Question: I have made a payment through paypal adaptive payment and its succecced
then i send validation request and i gotted status=VERIFIED
here is code :
'''
function process_new() {
$req = 'cmd=_notify-validate&'.file_get_contents("php://input");
$ipnmsg=$this->decodePayPalIPN($req);
$ch = curl_init('https://www.sandbox.paypal.com/cgi-bin/webscr');
curl_setopt($ch, CURLOPT_HTTP_VERSION, CURL_HTTP_VERSION_1_1);
curl_setopt($ch, CURLOPT_POST, 1);
curl_setopt($ch, CURLOPT_RETURNTRANSFER,1);
curl_setopt($ch, CURLOPT_POSTFIELDS, $req);
curl_setopt($ch, CURLOPT_SSL_VERIFYPEER, 1);
curl_setopt($ch, CURLOPT_SSL_VERIFYHOST, 2);
curl_setopt($ch, CURLOPT_FORBID_REUSE, 1);
curl_setopt($ch, CURLOPT_HTTPHEADER, array('Connection: Close'));
$res=curl_exec($ch);
curl_close($ch);
//if ($this->InstantPaymentNotification->is_valid($req))
if($res=='VERIFIED') // i got verified here
{
$txnIds=array();
$notifications = $this->InstantPaymentNotification->buildAssociationsFromIPN_new($ipnmsg);
foreach($notifications as $notification){
$this->IpnNotification->create();
$this->IpnNotification->save($notification);
$txnIds[]=$this->IpnNotification->id;
}
//$this->InstantPaymentNotificationNew->saveAll($notification);
$this->__processTransactionNew($txnIds);
}
//$this->redirect('/');
}
'''
unable to find the reason why the notify_url keep hitting.
If more information needed i will post them too ...
This is IPN history :

'''
'$code = curl_getinfo($curl, CURLINFO_HTTP_CODE);'
'''
it return 200 but still paypal shows HTTP status code : 500
and the notification url :<URL>
doesn't return HTTP status code : 500
thanks.
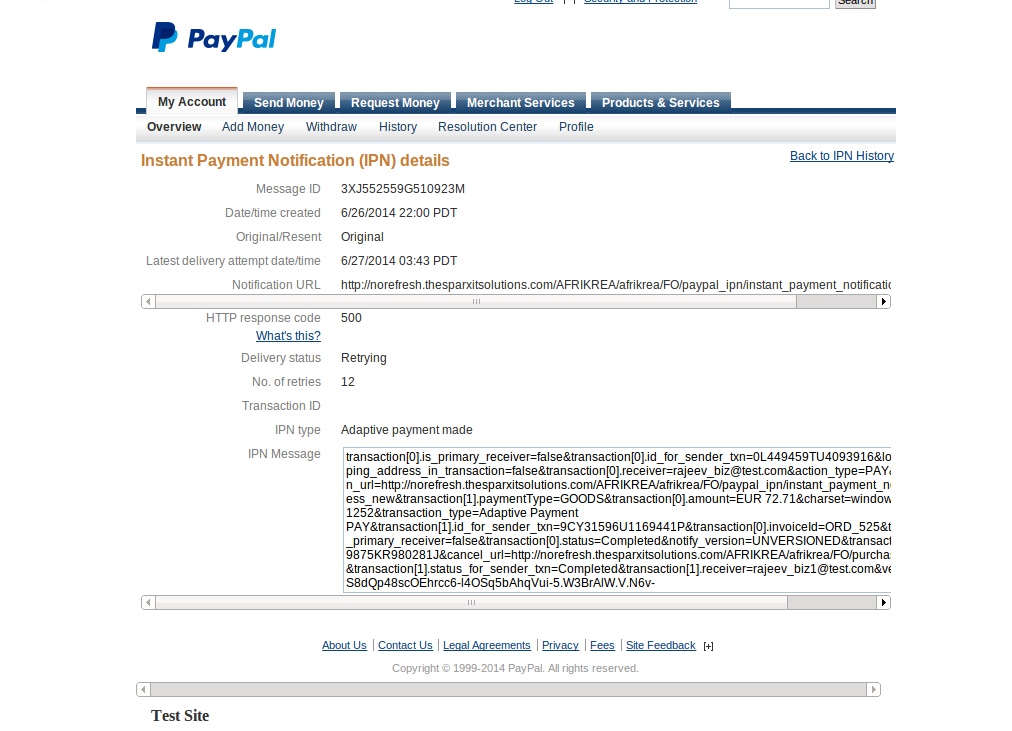
Answer: Look closely at your PayPal screenshot: , meaning that PayPal interprets this as a bad thing and that the HTTP transaction didn't complete successfully and it will try again until it receives a 200 OK.
Check the configuration of your server. Did you recently make changes to your server's configuration? If you craft your own POST to your endpoint URL, does it return a 500 status code for you? Has it been down for maintenance for a time when these requests were put in? Set up some API monitoring to ensure that these 500 errors aren't being thrown often.